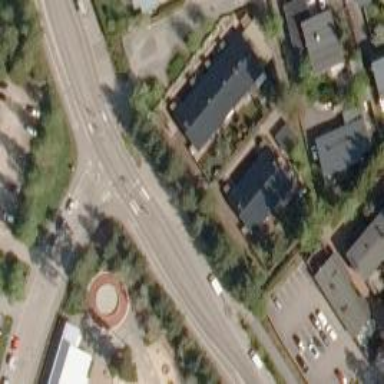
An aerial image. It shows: Cycleway with asphalt surface. There is crossing with island on the cycleway.